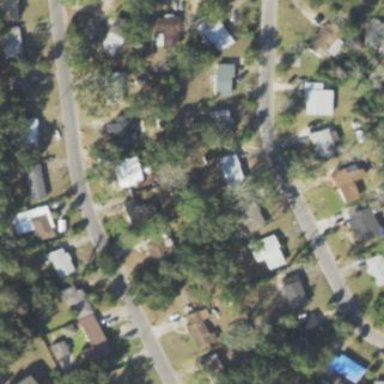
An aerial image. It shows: This residential area consists of single-family homes.